Interaction volume radius: 5 \u00c5
Interaction volume height: 25 \u00c5
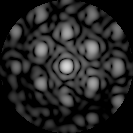
Disorder parameter: 0.3863